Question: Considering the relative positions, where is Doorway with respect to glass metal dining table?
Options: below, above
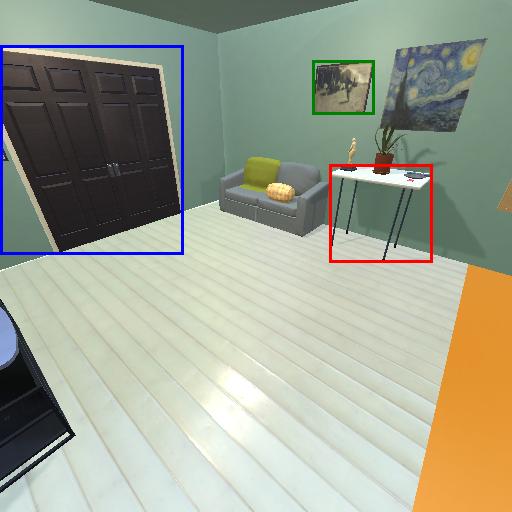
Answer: below